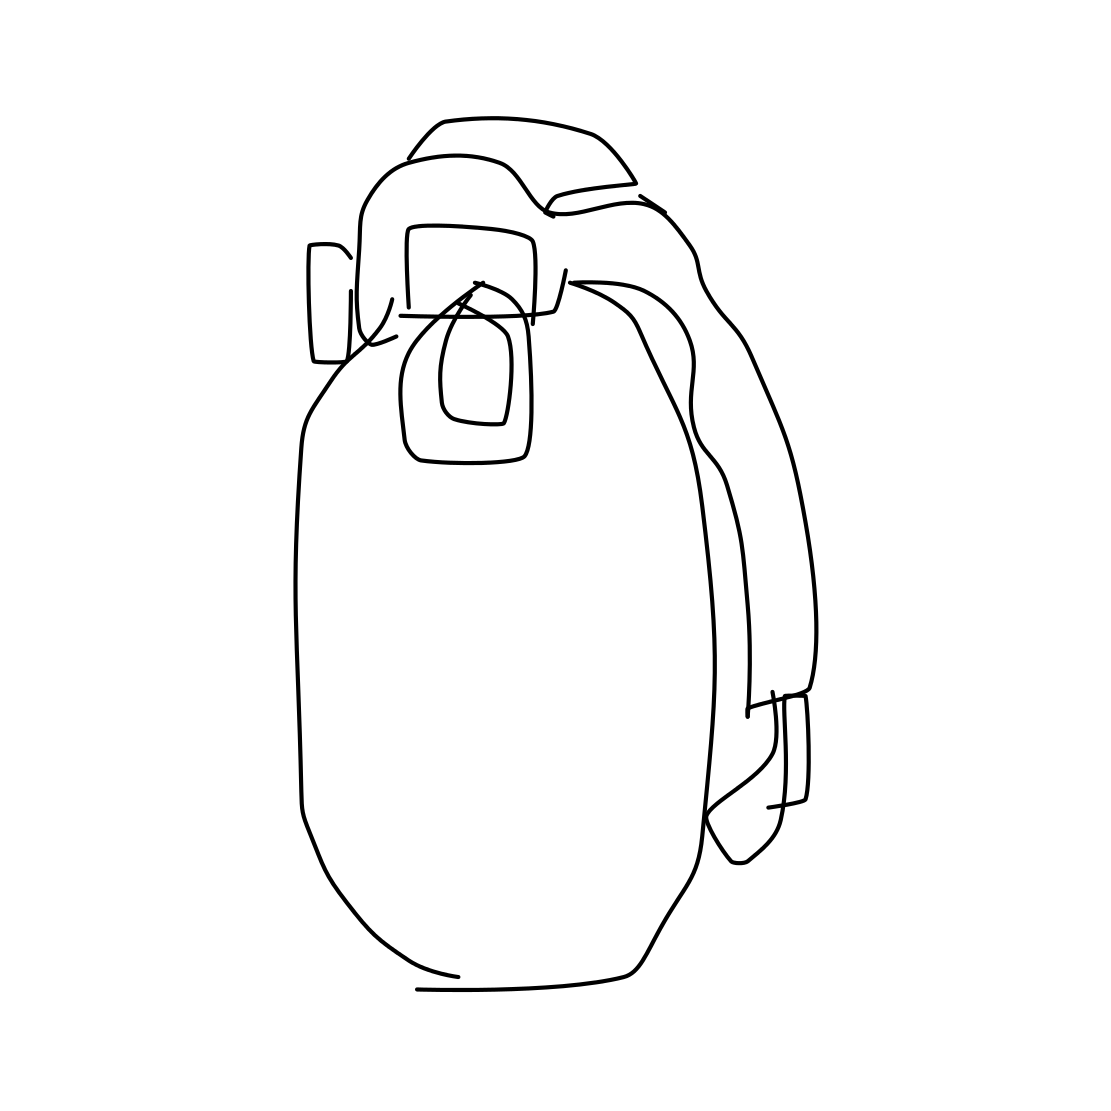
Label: grenade